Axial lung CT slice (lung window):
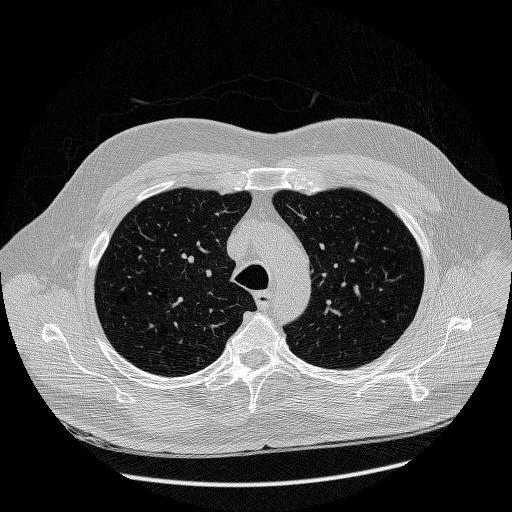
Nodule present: no